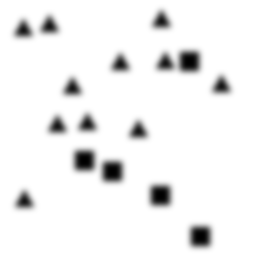
Squares: 5
Triangles: 11
Stars: 0
Total shapes: 16